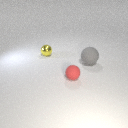
small red rubber sphere to the left of large gray rubber sphere